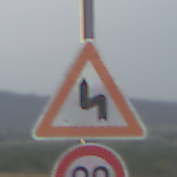
Verkehrszeichen: DoppelkurveZunaechstLinks
Zusatzzeichen unten: Geschwindigkeit80
Umgebung: Outdoor, Nature
Tageszeit: Midday
Wetter: PartlyCloudy
Licht: Natural
Jahreszeit: NotSpecified
Kontrast: LowContrast